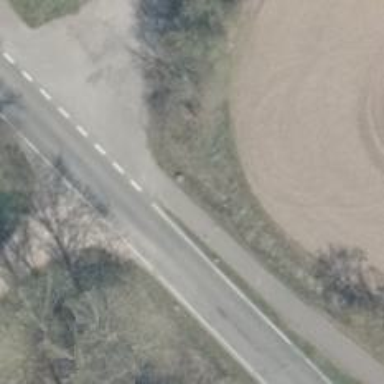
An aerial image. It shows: Asphalt cycleway.